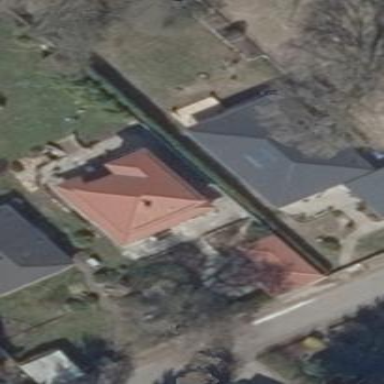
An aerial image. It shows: Detached building with pyramidal roof shape.